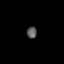
Tissue: skin
Cell type: Epithelial cells
Senescence score: 0.2451
Nuclear area (px): 120
Mean DAPI intensity: 86.367